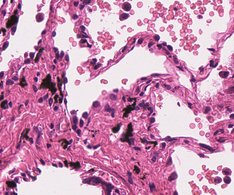
Tumor epithelial tissue: no
Tumor-associated stroma tissue: no
Normal tissue: yes